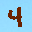
Label: 4